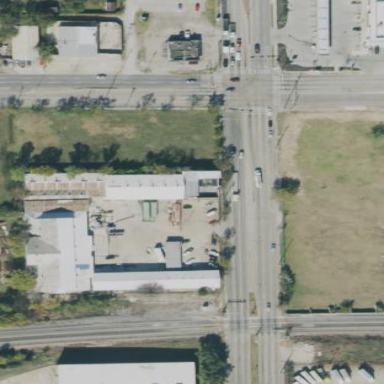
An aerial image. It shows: Warehouse building.